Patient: sex M, age 32
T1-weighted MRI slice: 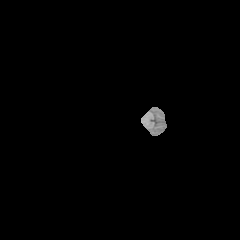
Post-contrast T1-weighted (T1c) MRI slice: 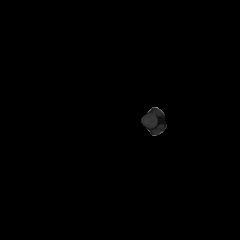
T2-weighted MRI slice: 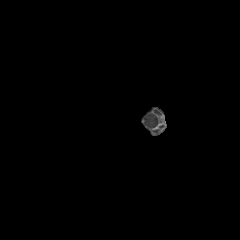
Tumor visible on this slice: no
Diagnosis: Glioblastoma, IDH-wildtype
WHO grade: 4